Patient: sex F, age 67
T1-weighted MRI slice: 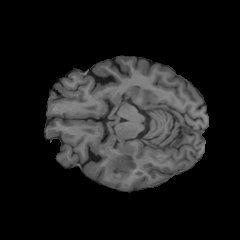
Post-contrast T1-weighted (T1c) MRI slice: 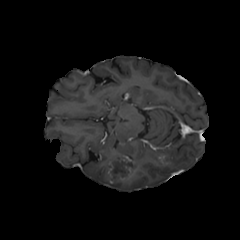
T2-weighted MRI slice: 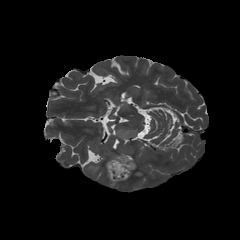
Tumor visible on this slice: yes
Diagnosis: Glioblastoma, IDH-wildtype
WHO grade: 4